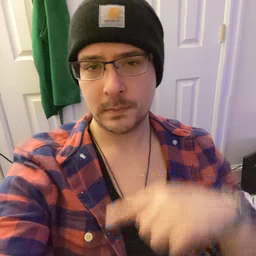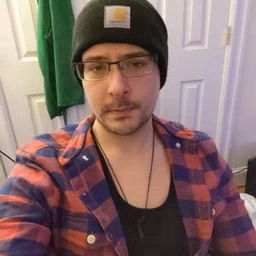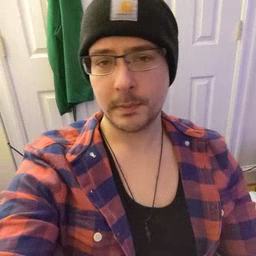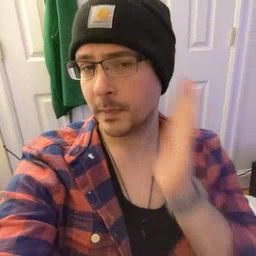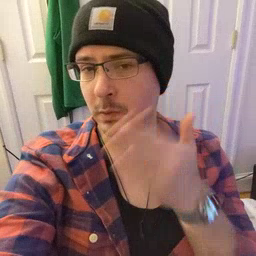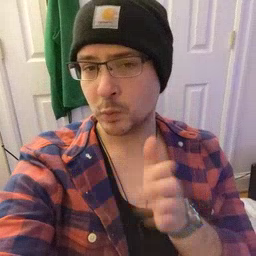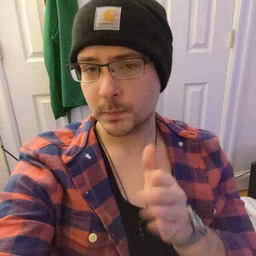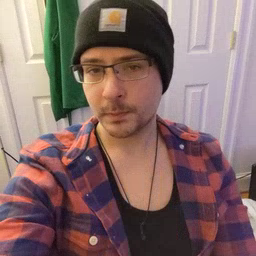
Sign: bedroom